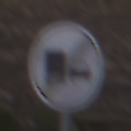
Verkehrszeichen: EndeUeberholverbotKraftfahrzeuge
Umgebung: Outdoor, Nature
Tageszeit: MorningAfternoon
Wetter: Overcast
Licht: Natural
Jahreszeit: Autumn
Kontrast: LowContrast